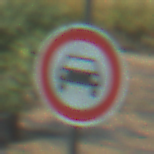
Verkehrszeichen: VerbotKraftwagen
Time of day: MorningAfternoon
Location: Roofed (Special)
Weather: PartlyCloudy
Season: NotSpecified
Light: Natural